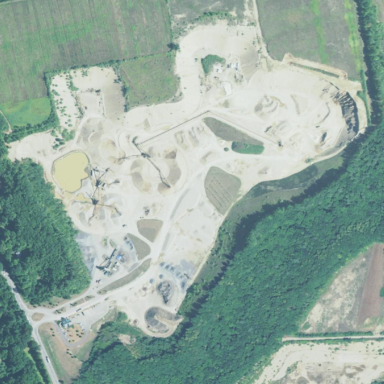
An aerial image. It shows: Quarry area.